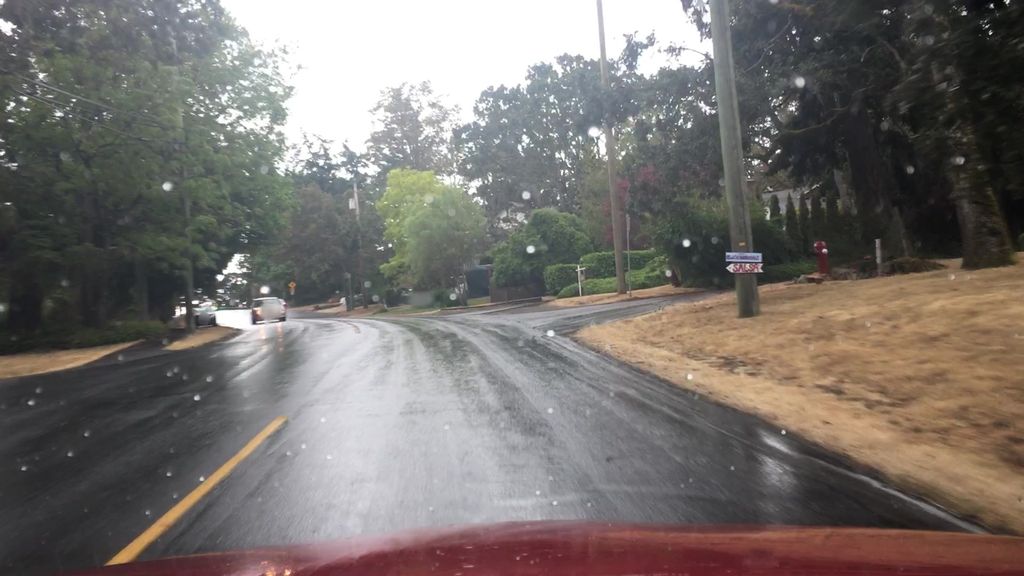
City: victoria